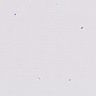
Metastatic tissue present: no